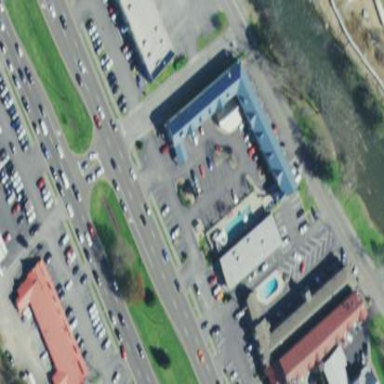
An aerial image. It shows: Hotel building.